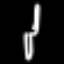
Label: fork